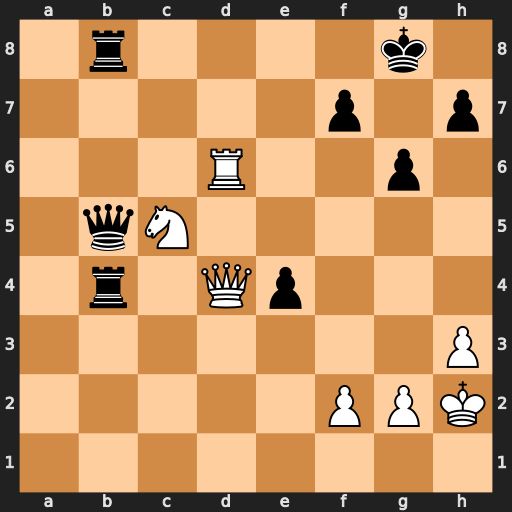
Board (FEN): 1r4k1/5p1p/3R2p1/1qN5/1r1Qp3/7P/5PPK/8
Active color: w
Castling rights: -
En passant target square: -
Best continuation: Rd8+ Rxd8 Qxd8+ Kg7 Nd7